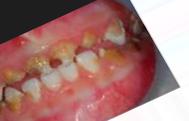
Condition: Caries